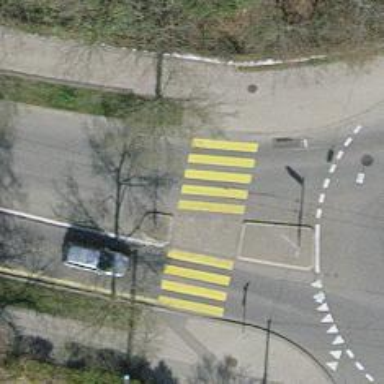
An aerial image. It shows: Footway crossing with marked asphalt surface.